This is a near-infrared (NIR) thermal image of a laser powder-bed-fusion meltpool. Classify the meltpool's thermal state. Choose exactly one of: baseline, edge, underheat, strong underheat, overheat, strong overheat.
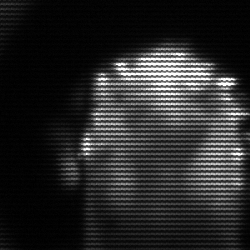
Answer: baseline